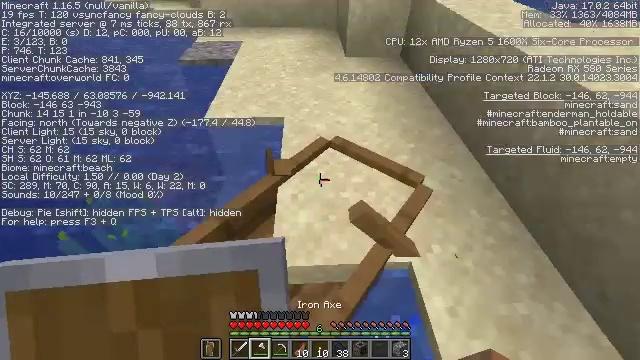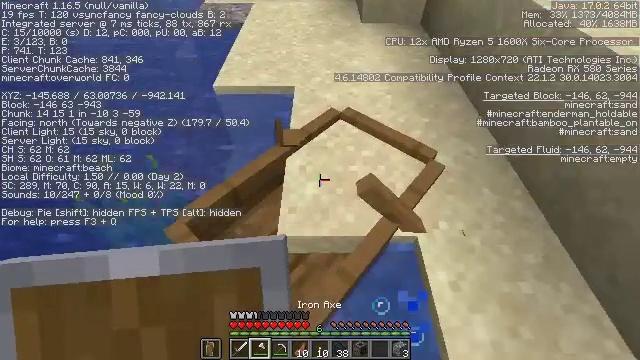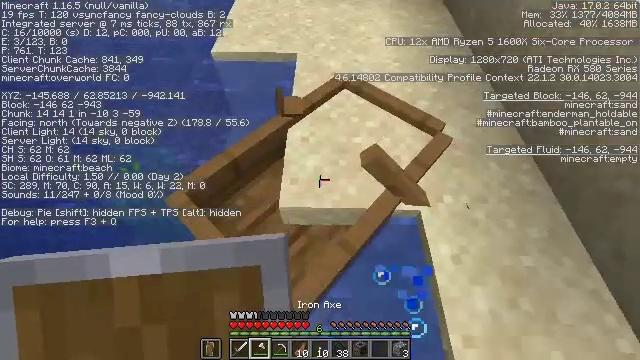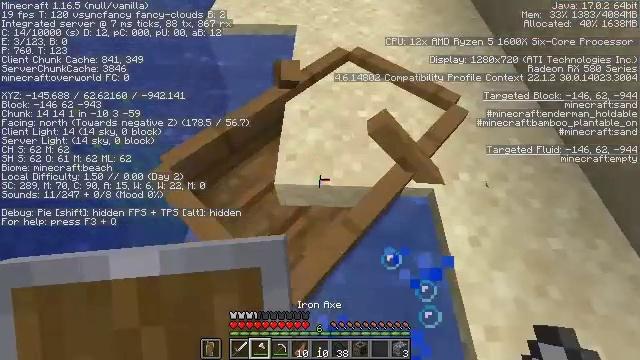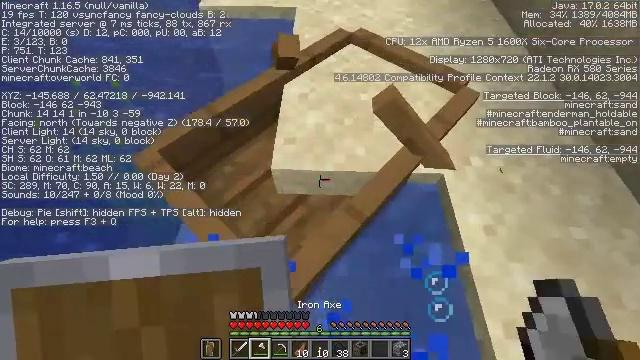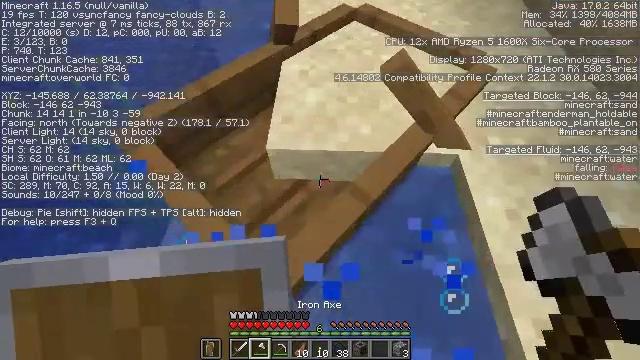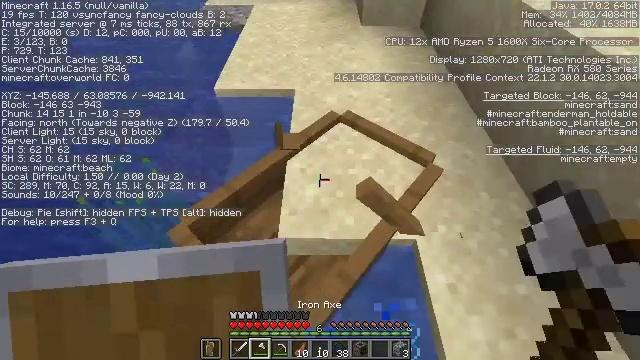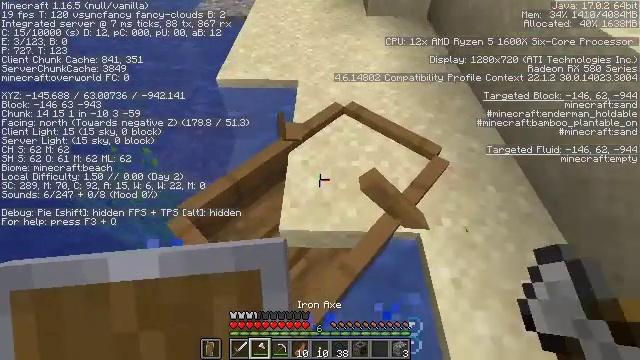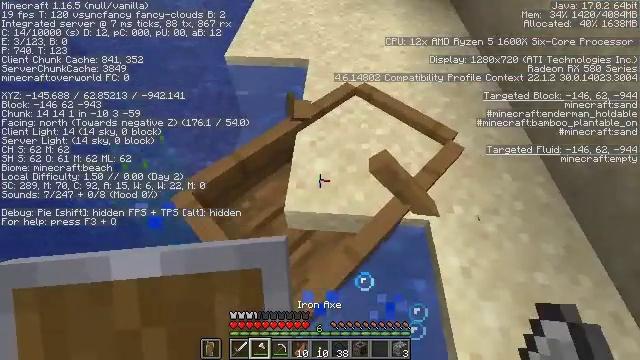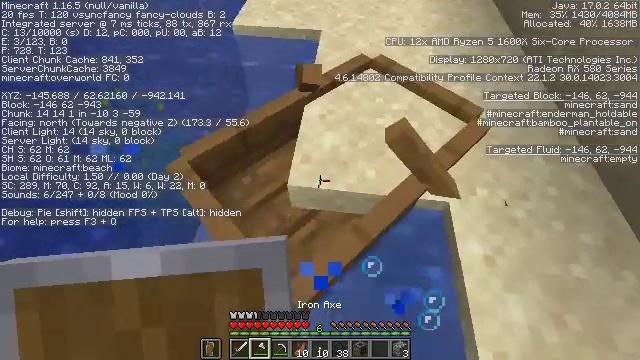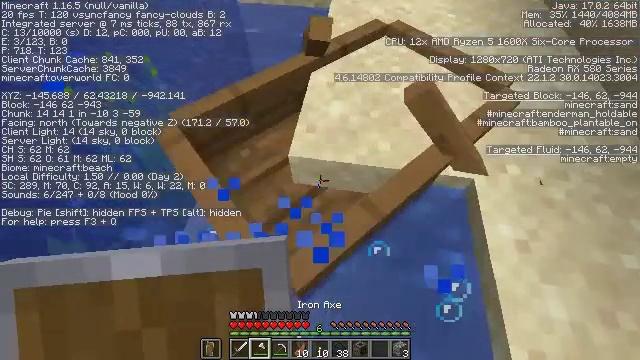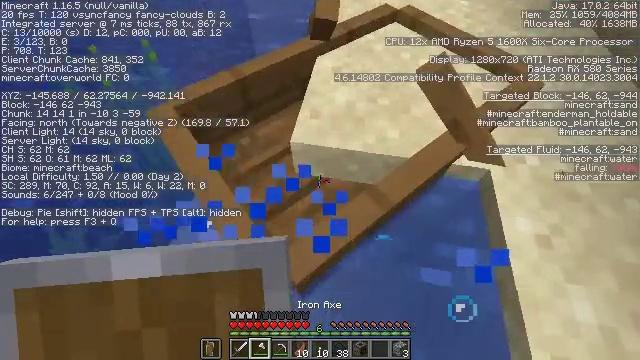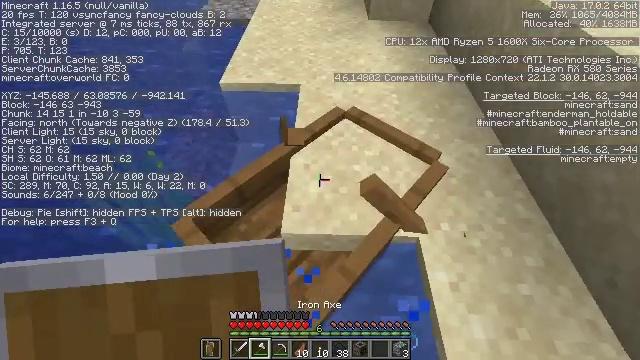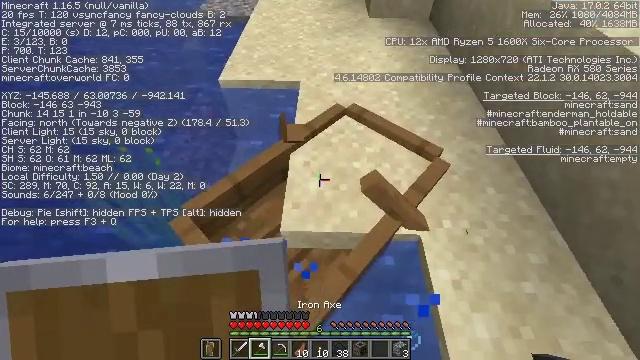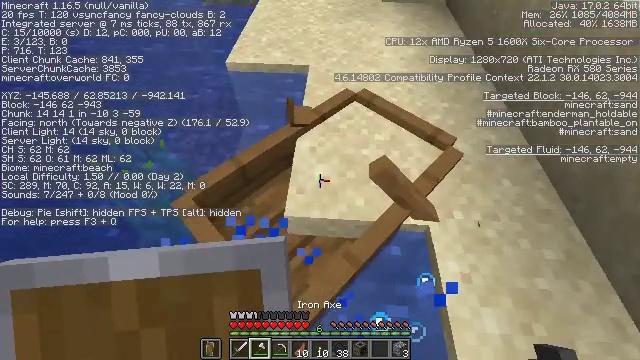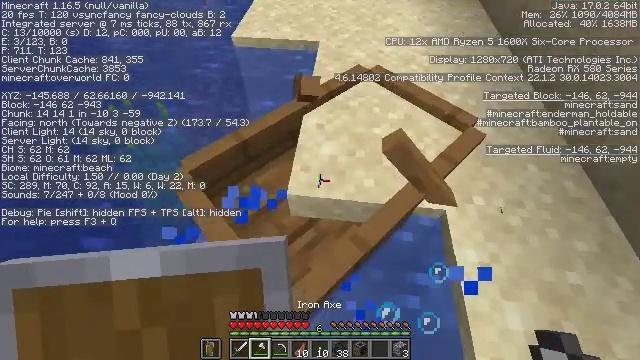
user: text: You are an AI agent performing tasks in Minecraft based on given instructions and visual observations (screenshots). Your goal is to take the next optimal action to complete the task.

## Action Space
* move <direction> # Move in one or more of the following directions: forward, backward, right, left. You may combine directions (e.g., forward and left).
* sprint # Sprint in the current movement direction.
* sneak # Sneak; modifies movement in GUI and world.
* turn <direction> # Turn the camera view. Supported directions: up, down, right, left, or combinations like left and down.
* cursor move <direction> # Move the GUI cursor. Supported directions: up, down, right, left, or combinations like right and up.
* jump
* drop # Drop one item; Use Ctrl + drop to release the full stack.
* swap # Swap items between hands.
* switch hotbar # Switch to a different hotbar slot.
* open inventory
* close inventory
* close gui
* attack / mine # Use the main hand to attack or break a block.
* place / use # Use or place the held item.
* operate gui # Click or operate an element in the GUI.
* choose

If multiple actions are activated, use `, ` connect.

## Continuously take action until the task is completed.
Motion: motion action
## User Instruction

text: Mine the sugar cane near rivers.
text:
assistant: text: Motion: turn left and down
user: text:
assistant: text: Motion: turn down
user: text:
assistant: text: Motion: turn down
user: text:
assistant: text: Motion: jump
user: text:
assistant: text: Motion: jump
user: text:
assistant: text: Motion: jump
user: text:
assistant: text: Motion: jump
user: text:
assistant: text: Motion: turn left and down, jump
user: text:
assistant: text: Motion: turn left and down
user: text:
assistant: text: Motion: turn left and down
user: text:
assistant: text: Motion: turn left
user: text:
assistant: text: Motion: no_op
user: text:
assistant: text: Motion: jump
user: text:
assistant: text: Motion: turn left and down, jump
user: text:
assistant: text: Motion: turn left and down, jump
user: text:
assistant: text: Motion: move back, turn left and down, jump
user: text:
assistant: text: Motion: move back, turn left and down, jump
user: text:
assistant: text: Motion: move back, turn left and down, jump
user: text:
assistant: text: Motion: move back, turn left and down, jump
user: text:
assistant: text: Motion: move back, turn left and down, jump
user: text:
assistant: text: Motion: move back, turn left and down, attack / mine, jump
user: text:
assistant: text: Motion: move back, attack / mine, jump
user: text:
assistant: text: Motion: move back, attack / mine, jump
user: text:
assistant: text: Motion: move back, attack / mine, jump
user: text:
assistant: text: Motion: move back, jump
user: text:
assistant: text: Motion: move back, turn left, jump
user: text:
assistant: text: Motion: move back, turn left, jump
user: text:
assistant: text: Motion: move back, turn left
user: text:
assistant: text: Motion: move back, turn left
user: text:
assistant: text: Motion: move back